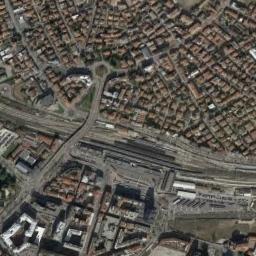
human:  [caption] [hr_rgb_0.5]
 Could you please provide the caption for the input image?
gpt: Many buildings are beside the railway station .

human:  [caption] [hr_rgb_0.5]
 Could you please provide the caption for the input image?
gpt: The railway station is next to some buildings .

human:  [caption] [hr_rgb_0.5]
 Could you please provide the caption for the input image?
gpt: There is a railway station in the crowded city .

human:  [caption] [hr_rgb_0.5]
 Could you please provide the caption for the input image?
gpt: The railway station with some railways is surrounded by a residential area and some trains are on the railways .

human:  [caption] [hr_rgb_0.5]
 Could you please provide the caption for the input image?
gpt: There are many brown buildings near the railway station .